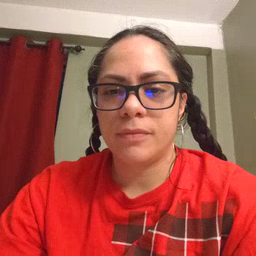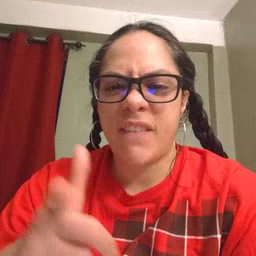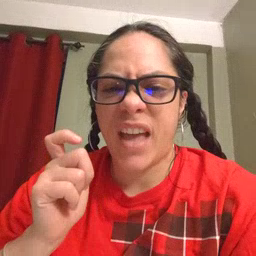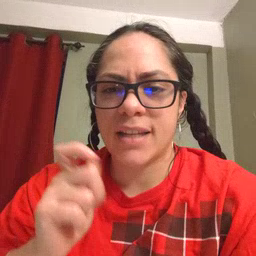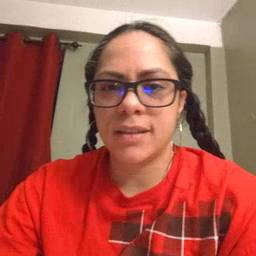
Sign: fast